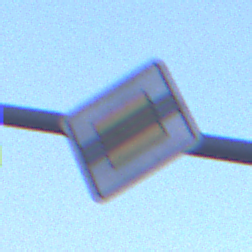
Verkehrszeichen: EndeVorfahrtsstrasse
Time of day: SunriseSunset
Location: Outdoor (Nature)
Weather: Clear
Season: NotSpecified
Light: Natural